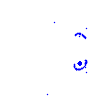
Particle: electron